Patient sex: M
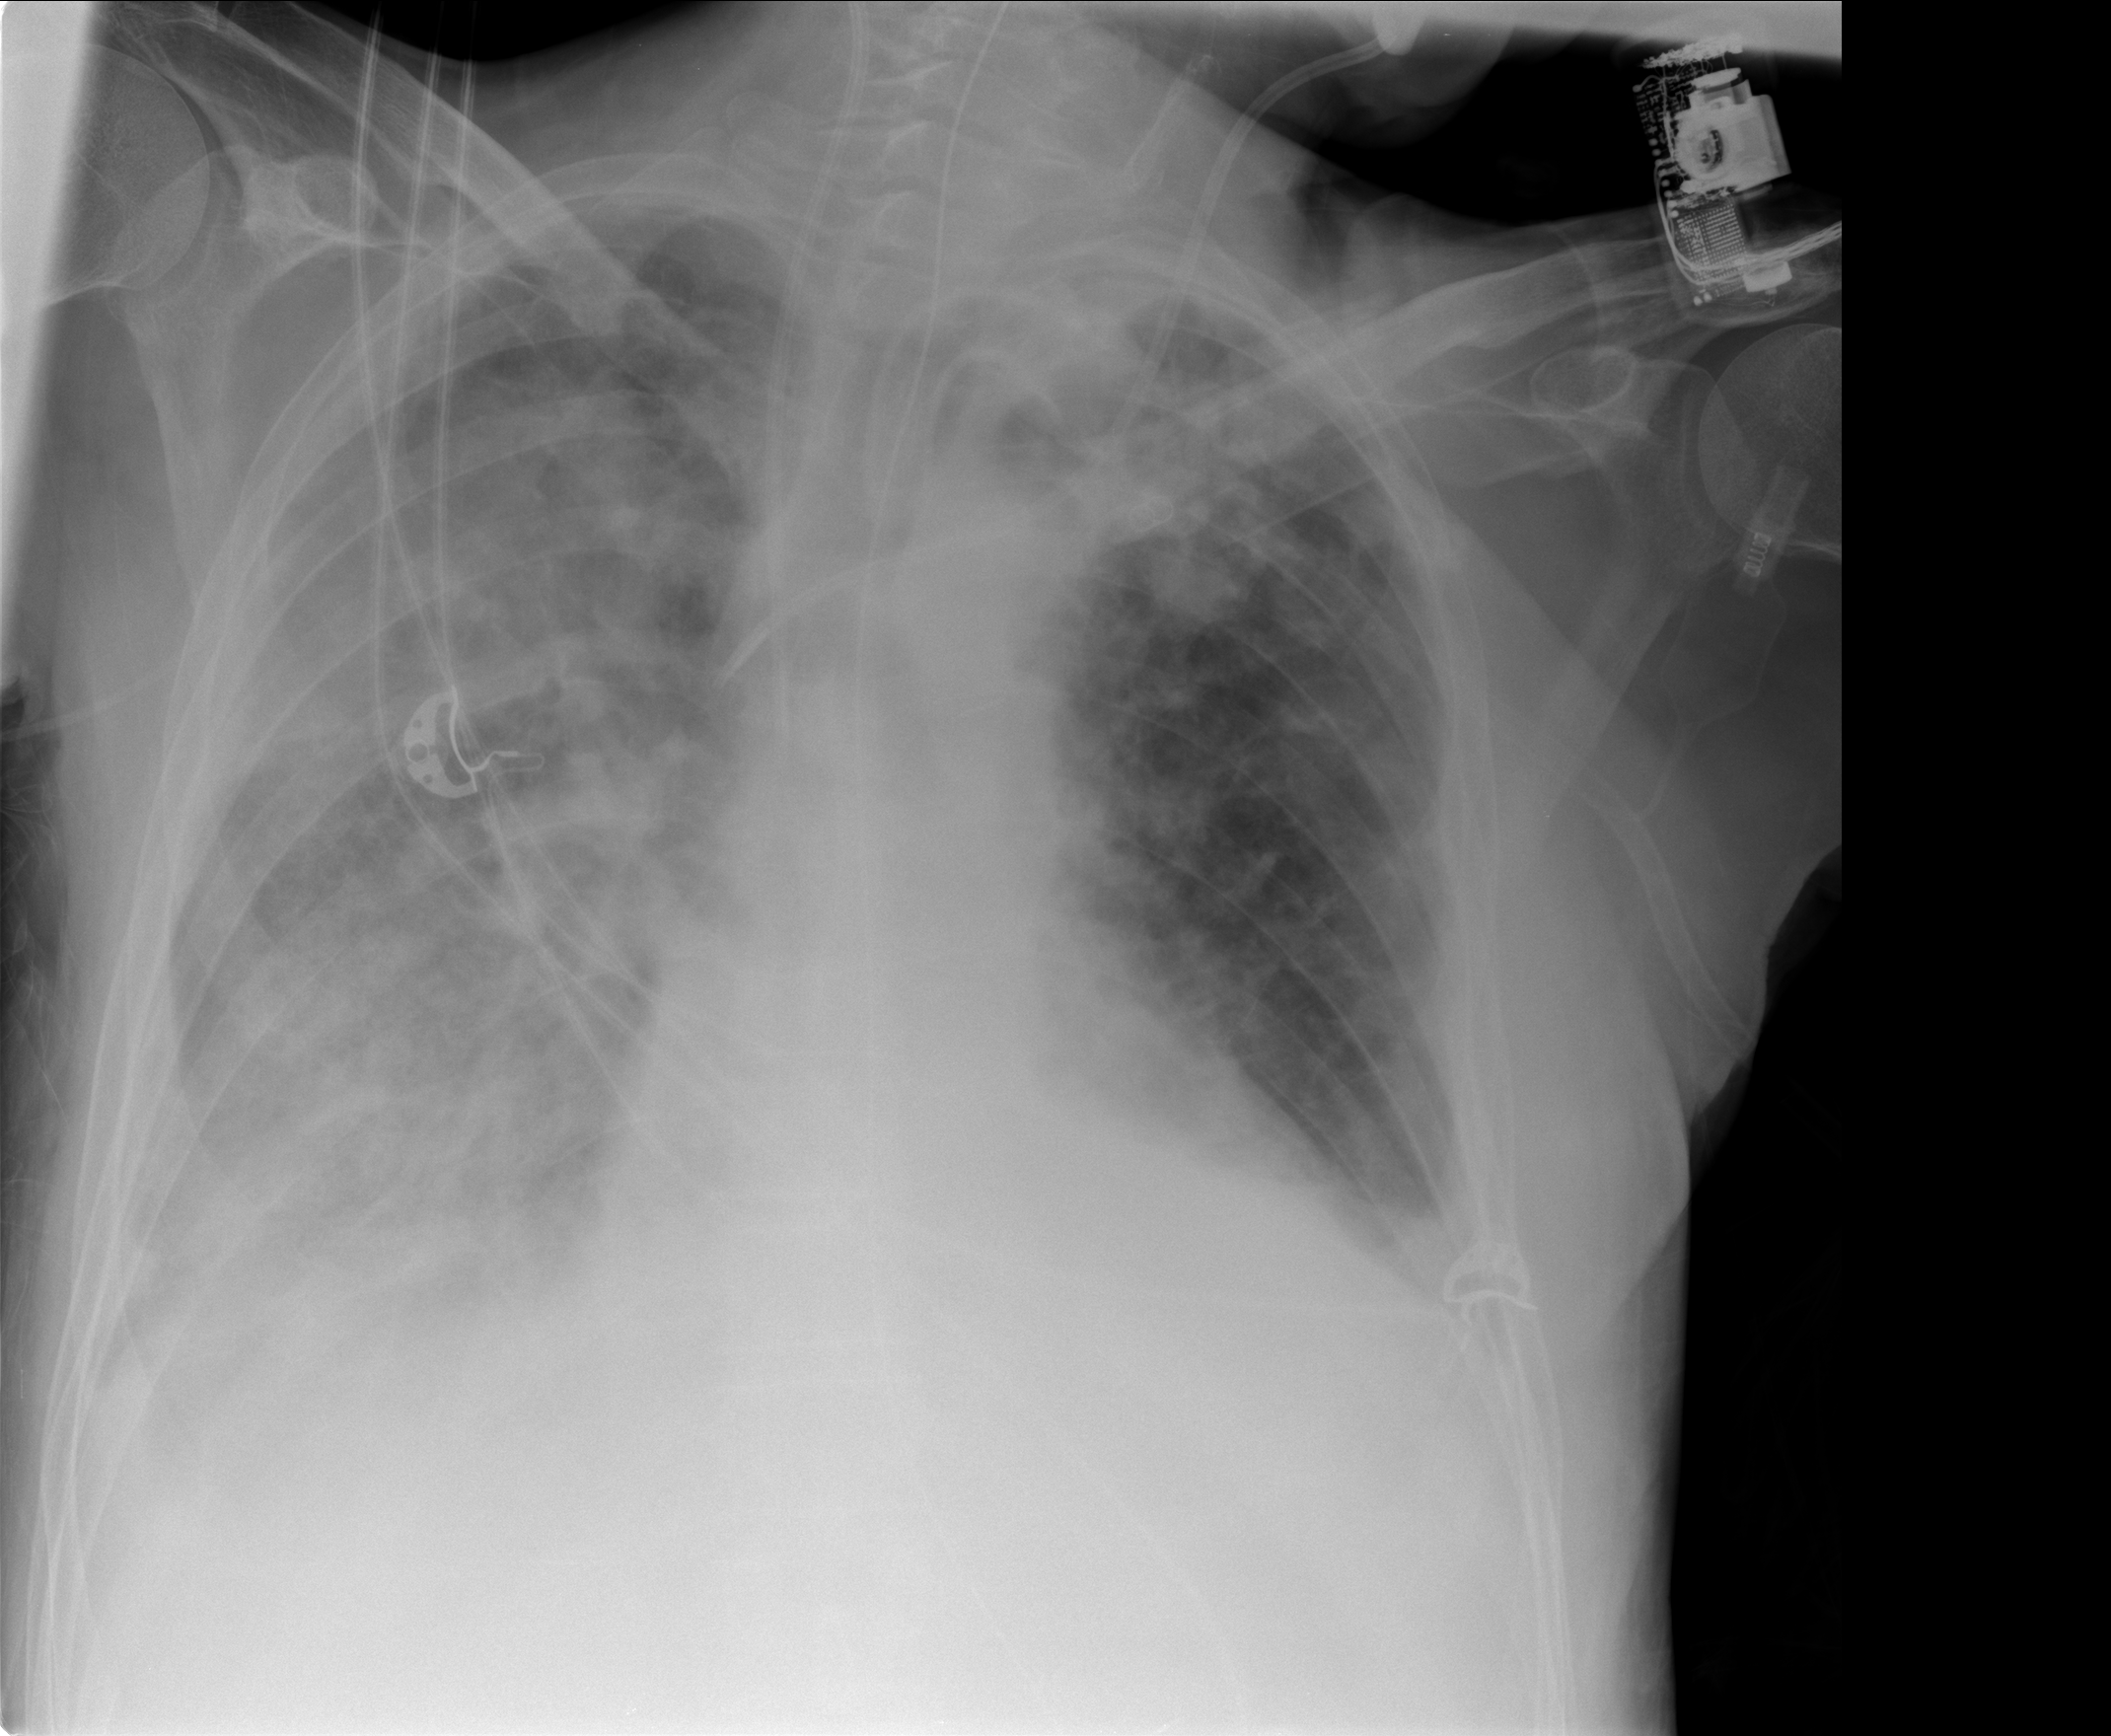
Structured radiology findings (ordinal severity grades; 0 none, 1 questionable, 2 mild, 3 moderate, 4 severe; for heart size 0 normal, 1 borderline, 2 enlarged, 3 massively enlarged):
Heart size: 0
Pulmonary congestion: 3
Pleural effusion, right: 2
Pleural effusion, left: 2
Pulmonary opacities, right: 4
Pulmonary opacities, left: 2
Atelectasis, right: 3
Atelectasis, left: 2